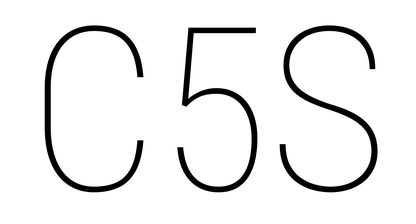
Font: Roboto_Condensed_Thin